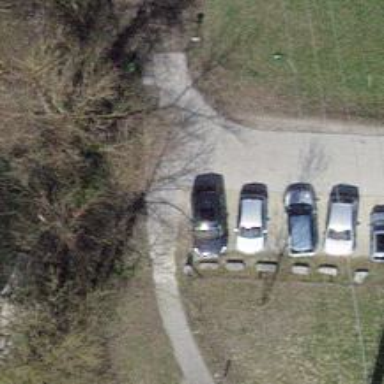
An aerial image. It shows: Parking aisle designated as service road.